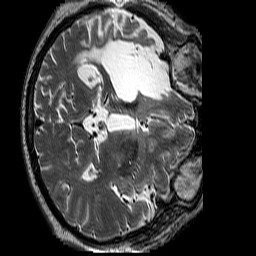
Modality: T2w
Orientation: axial
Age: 52
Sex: male
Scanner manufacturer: siemens
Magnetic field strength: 3 T
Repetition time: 3.2 s
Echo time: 0.213 s